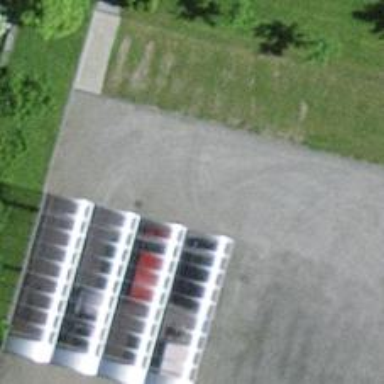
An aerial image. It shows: Carport structure.